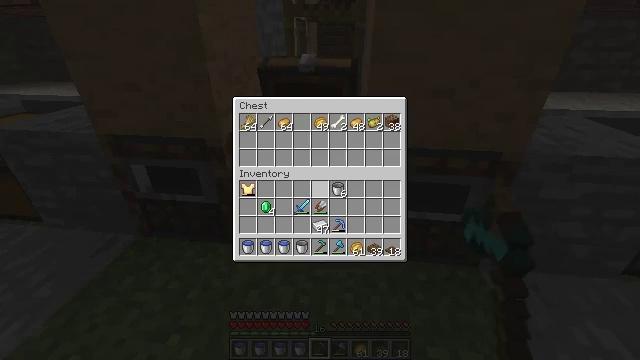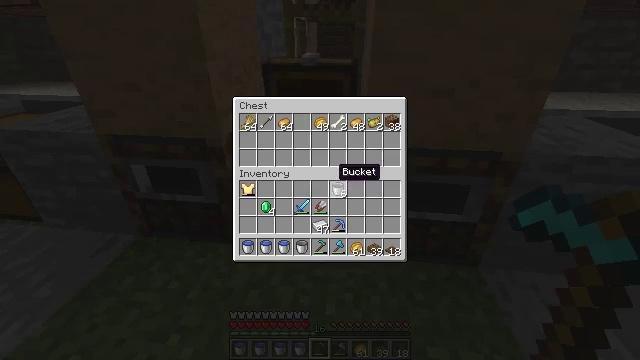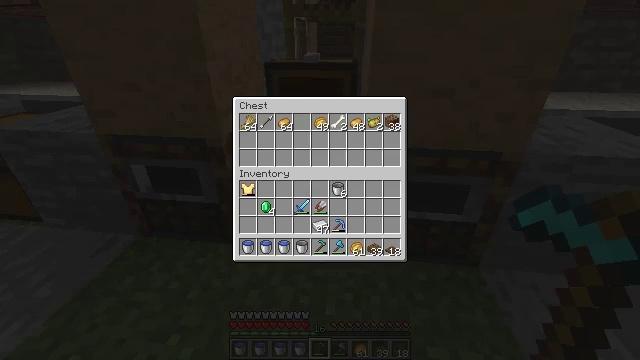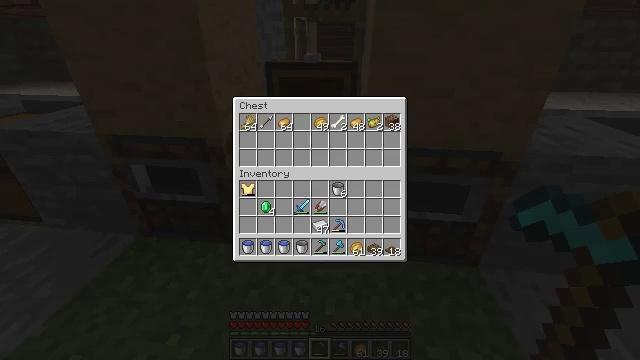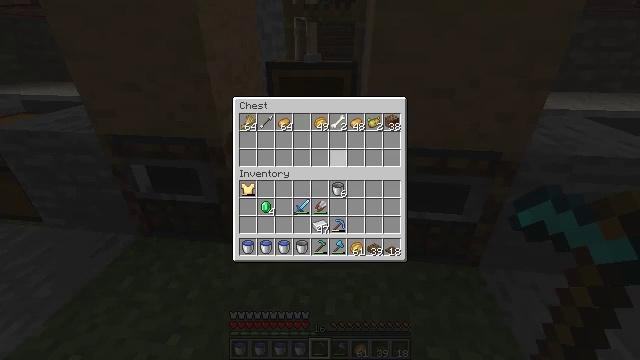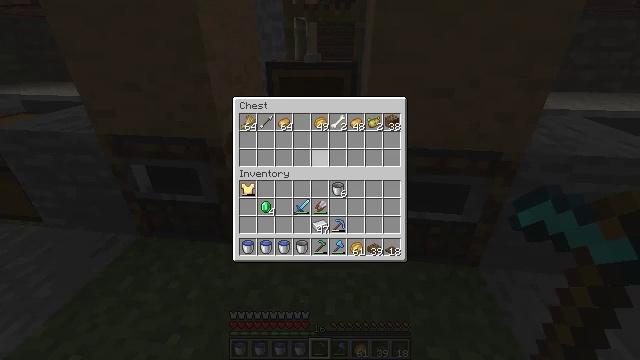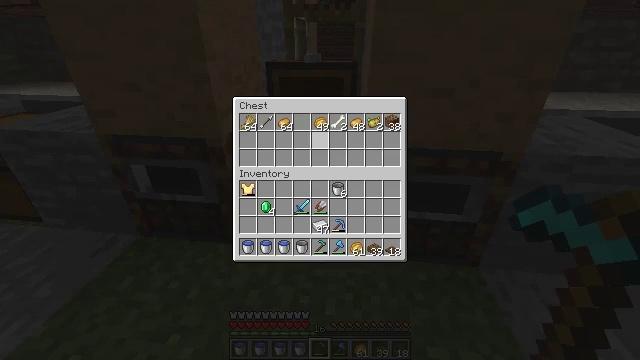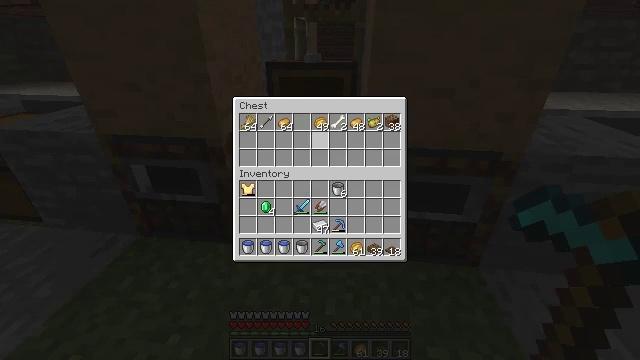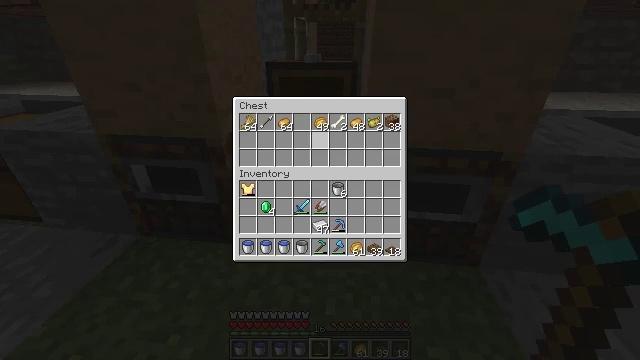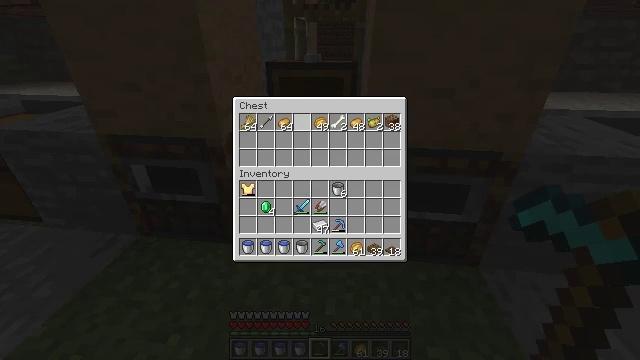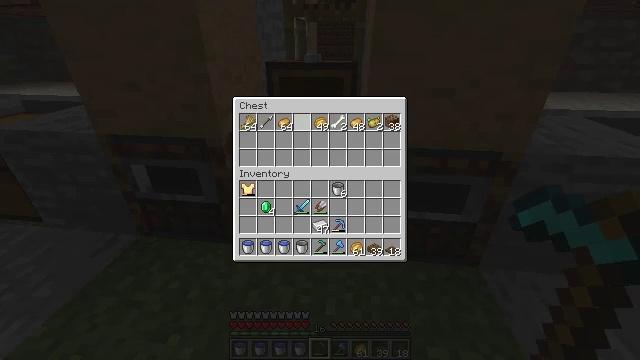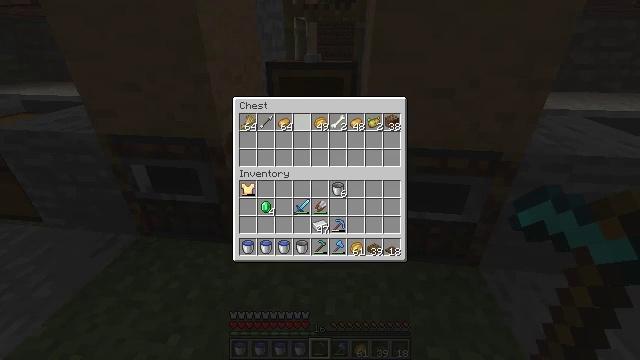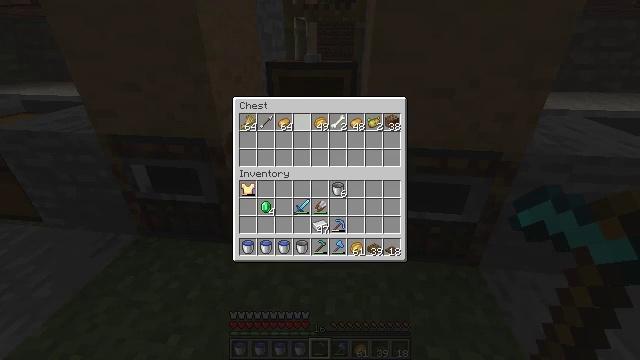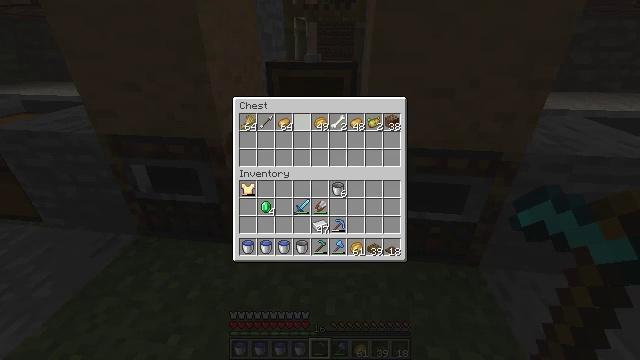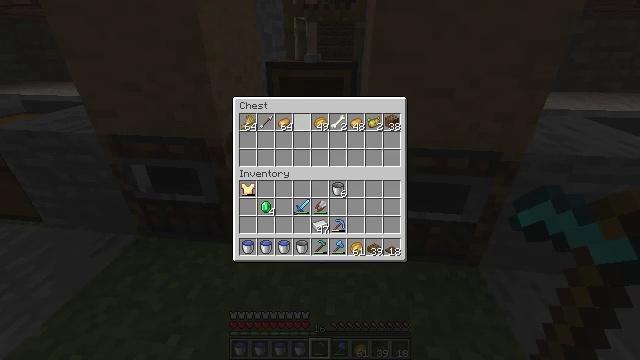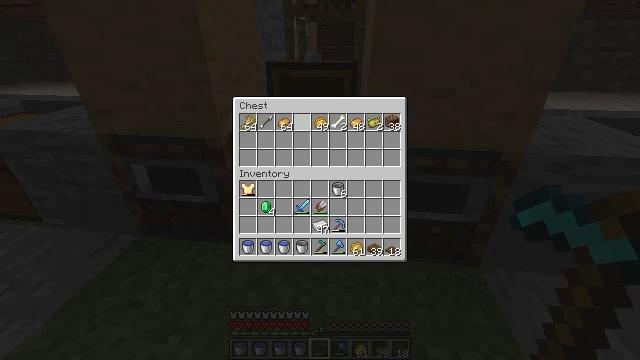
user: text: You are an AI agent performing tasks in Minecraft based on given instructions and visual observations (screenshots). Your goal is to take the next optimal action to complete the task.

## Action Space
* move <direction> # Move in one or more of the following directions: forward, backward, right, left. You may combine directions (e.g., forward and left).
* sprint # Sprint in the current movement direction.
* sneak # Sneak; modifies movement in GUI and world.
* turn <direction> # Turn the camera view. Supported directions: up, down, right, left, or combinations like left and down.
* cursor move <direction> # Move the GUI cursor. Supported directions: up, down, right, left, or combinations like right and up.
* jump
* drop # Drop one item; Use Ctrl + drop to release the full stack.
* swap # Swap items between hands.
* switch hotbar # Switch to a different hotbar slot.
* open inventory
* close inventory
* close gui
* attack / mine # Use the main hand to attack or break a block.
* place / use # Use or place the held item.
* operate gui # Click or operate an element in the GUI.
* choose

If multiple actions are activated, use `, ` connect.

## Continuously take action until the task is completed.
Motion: motion action
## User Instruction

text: Collect potatoes from the garden.
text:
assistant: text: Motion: cursor move right
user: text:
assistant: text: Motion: no_op
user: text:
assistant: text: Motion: no_op
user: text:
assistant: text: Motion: cursor move up
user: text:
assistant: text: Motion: cursor move left and up
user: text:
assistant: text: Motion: sneak, cursor move up
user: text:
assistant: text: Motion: sneak, cursor move up
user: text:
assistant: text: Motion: sneak
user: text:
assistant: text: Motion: sneak
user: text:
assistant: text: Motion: sneak
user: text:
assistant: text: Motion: sneak
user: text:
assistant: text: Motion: sneak
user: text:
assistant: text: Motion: sneak
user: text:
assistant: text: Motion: sneak
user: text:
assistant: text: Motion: sneak
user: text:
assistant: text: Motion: sneak
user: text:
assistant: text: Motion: sneak
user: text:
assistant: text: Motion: sneak
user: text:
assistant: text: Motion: sneak
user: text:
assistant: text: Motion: sneak
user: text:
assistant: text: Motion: sneak
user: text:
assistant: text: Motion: sneak, operate gui
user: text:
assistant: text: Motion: sneak, operate gui
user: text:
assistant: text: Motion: sneak, operate gui
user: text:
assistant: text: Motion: sneak, cursor move right and down
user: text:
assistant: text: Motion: sneak, cursor move right
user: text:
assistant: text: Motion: sneak
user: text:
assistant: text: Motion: sneak
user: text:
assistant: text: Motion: sneak
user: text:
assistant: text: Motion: sneak